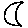
Label: moon